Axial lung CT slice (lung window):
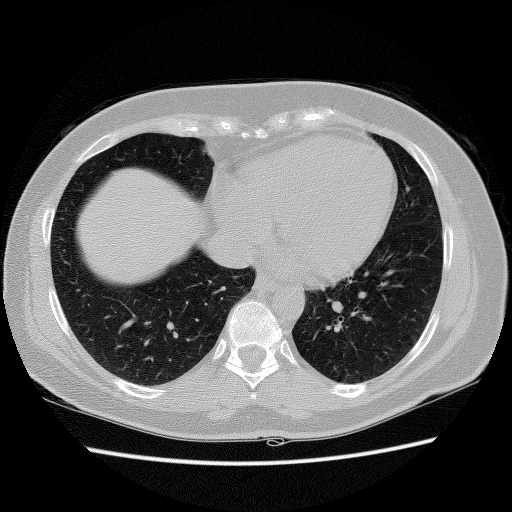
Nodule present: no